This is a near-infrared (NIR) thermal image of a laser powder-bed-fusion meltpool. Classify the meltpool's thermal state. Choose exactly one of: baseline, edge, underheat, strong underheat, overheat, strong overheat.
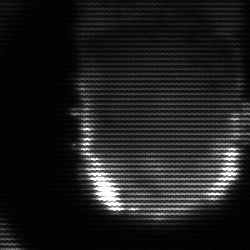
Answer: baseline